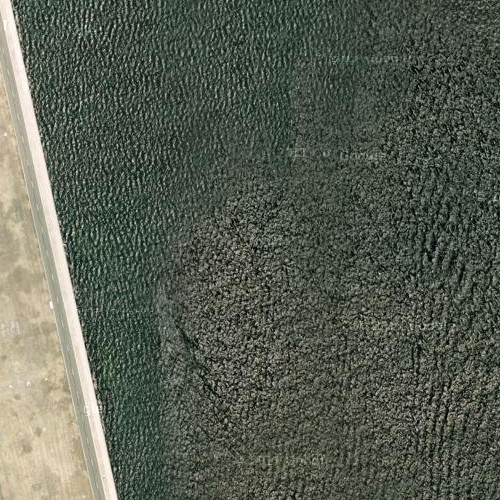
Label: sydney